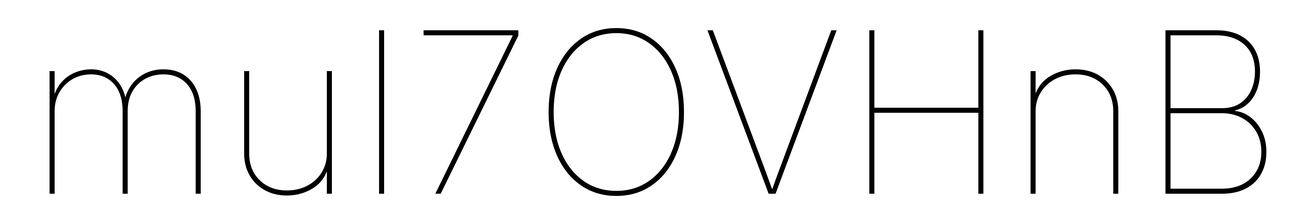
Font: Inter_Thin